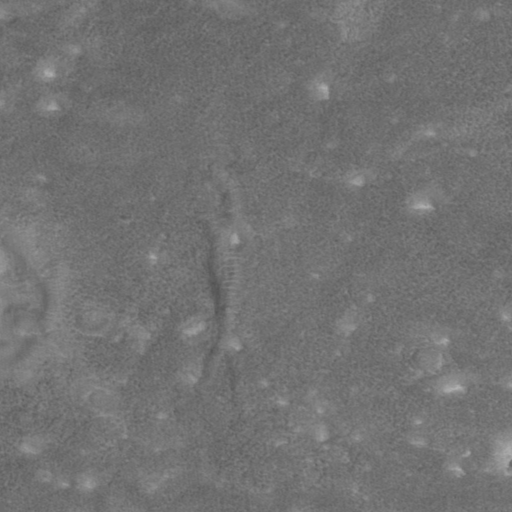
Objects detected: cone